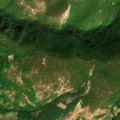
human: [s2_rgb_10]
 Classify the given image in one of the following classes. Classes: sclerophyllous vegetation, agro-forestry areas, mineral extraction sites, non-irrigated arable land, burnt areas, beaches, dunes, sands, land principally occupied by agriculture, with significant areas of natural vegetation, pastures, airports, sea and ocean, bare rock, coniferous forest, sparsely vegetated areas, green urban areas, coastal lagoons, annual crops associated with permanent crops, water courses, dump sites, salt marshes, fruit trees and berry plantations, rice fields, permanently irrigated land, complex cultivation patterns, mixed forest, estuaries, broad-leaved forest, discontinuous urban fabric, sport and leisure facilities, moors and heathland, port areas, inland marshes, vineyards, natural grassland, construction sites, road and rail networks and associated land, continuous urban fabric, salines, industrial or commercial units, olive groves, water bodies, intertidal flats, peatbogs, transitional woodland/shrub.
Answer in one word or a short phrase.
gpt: complex cultivation patterns, broad-leaved forest, transitional woodland/shrub